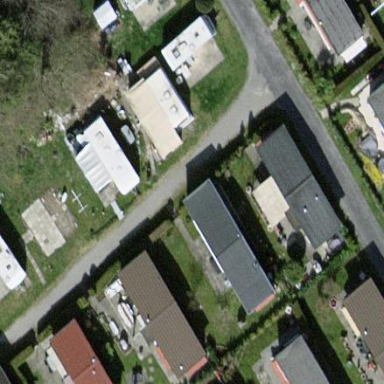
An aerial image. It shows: Static caravan building.